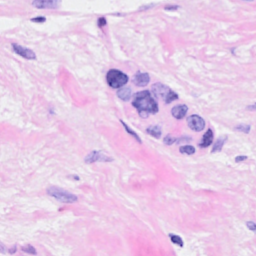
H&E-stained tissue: Breast